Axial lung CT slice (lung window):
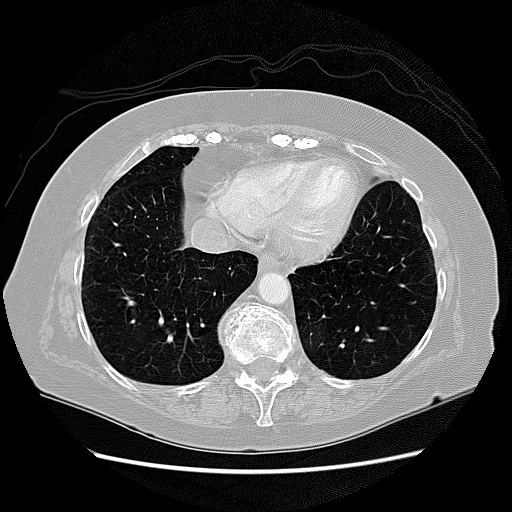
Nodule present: no